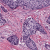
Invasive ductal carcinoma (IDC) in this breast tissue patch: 1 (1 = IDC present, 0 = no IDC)